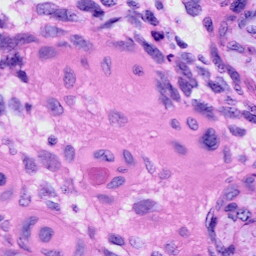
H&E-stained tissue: Cervix